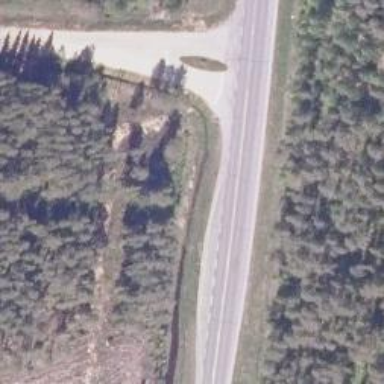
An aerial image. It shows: Asphalt road classified as trunk highway.